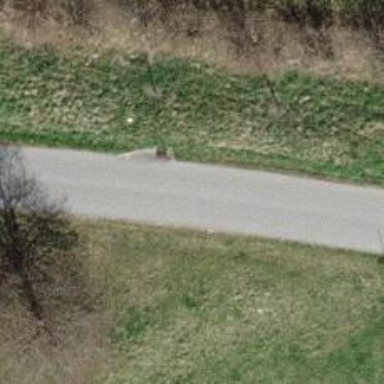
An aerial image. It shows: Smoothly paved residential road.